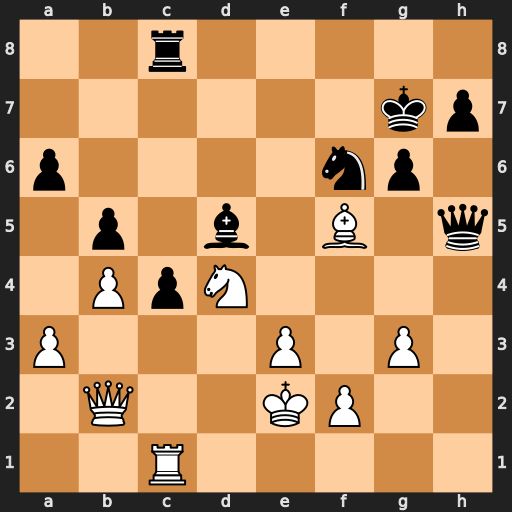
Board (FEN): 2r5/6kp/p4np1/1p1b1B1q/1PpN4/P3P1P1/1Q2KP2/2R5
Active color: w
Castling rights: -
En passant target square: -
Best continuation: g4 c3 Rxc3 Nxg4 Rxc8